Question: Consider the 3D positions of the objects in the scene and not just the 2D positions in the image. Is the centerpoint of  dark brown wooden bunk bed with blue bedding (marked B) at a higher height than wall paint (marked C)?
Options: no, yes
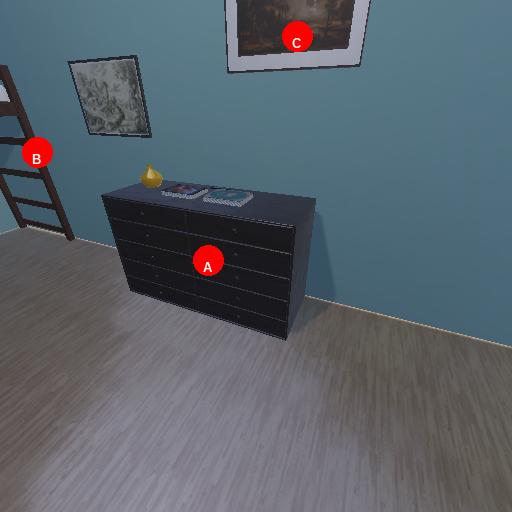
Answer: no